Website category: phone
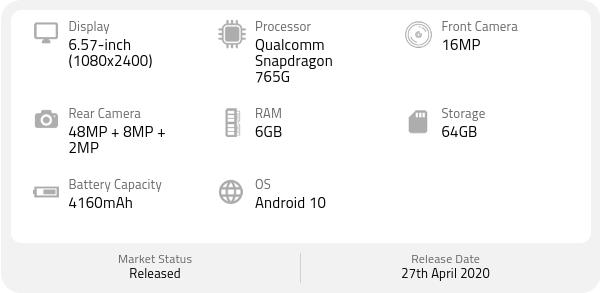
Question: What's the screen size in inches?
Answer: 6.57-inch

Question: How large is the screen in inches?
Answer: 6.57-inch

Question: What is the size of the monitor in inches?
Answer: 6.57-inch

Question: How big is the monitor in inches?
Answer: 6.57-inch

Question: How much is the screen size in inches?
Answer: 6.57-inch

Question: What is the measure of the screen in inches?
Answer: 6.57-inch

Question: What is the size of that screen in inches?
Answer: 6.57-inch

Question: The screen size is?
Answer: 6.57-inch

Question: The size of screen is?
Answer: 6.57-inch

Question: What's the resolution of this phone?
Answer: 1080x2400

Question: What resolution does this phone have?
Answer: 1080x2400

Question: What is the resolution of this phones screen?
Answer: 1080x2400

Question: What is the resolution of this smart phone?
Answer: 1080x2400

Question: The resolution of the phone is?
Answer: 1080x2400

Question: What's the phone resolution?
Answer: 1080x2400

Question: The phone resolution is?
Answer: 1080x2400

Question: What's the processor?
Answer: Qualcomm Snapdragon 765G

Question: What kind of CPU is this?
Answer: Qualcomm Snapdragon 765G

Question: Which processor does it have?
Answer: Qualcomm Snapdragon 765G

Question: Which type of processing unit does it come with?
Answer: Qualcomm Snapdragon 765G

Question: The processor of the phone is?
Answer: Qualcomm Snapdragon 765G

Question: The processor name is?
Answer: Qualcomm Snapdragon 765G

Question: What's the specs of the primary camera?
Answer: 48MP + 8MP + 2MP

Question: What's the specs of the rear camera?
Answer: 48MP + 8MP + 2MP

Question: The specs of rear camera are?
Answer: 48MP + 8MP + 2MP

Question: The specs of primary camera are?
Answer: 48MP + 8MP + 2MP

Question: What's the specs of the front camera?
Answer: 16MP

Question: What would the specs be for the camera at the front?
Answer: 16MP

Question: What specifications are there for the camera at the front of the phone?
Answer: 16MP

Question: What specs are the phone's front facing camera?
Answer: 16MP

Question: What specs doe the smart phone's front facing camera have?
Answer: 16MP

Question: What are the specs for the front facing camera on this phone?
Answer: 16MP

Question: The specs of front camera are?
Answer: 16MP

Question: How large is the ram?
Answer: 6GB

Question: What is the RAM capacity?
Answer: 6GB

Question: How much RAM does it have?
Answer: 6GB

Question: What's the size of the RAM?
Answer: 6GB

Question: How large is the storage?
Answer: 64GB

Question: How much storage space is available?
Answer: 64GB

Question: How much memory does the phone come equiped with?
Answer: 64GB

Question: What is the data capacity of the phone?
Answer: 64GB

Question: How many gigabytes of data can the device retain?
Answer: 64GB

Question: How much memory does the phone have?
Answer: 64GB

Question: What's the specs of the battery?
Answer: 4160mAh

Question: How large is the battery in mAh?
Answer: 4160mAh

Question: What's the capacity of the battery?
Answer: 4160mAh

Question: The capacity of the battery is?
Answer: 4160mAh

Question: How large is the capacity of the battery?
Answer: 4160mAh

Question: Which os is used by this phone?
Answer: Android 10

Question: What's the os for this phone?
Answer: Android 10

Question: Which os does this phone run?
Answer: Android 10

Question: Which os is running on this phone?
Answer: Android 10

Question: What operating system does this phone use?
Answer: Android 10

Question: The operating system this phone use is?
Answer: Android 10

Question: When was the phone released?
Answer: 27th April 2020

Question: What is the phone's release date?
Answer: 27th April 2020

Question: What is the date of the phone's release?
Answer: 27th April 2020

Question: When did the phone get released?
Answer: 27th April 2020

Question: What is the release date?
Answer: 27th April 2020

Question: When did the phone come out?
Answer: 27th April 2020

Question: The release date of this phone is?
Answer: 27th April 2020